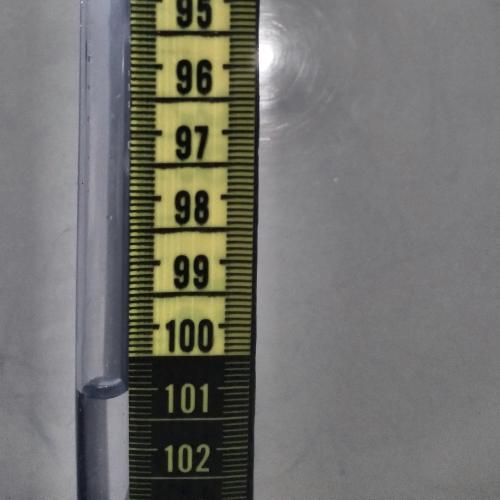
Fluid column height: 101.0 cm